Field crop: maize
Growth stage: 1
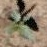
Species: datura